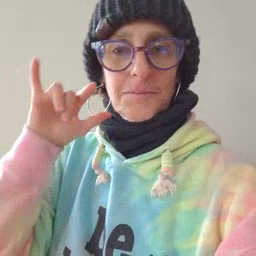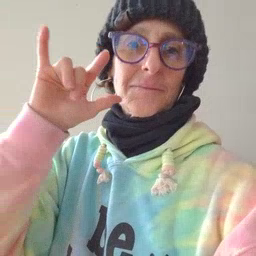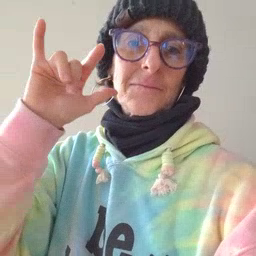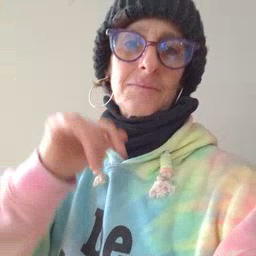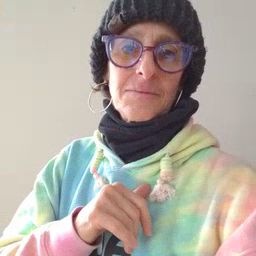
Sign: airplane